Field crop: maize
Growth stage: 2
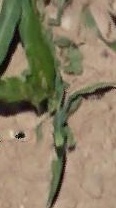
Species: maize